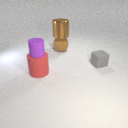
large brown metal cylinder above large brown rubber sphere